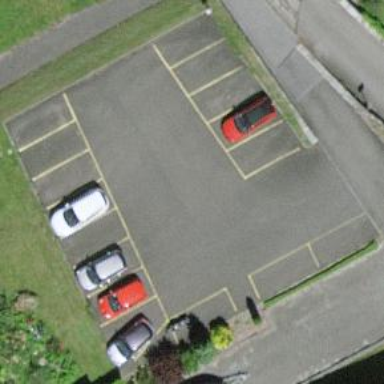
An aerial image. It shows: Parking area with asphalt surface.